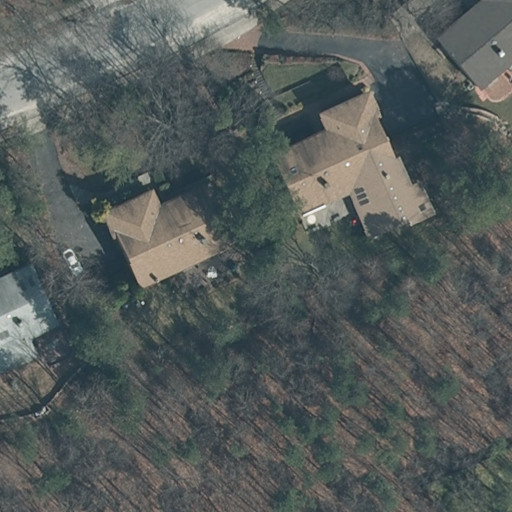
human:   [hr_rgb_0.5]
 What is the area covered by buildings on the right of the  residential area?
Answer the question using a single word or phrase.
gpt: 1171m2

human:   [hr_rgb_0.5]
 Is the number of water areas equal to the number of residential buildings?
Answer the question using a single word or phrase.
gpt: no

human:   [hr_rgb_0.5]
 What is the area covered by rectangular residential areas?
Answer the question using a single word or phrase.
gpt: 10639m2

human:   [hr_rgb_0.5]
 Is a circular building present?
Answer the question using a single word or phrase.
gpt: no

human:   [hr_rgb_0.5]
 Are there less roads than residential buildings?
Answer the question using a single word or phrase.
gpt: yes

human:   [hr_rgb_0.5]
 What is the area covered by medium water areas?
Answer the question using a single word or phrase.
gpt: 0m2

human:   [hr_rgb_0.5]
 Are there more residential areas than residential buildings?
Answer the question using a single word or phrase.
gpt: no

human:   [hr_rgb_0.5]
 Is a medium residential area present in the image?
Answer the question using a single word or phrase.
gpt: no

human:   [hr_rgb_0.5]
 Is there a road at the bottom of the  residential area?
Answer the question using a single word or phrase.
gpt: yes

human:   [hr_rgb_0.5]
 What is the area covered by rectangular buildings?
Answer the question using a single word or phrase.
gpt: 58m2

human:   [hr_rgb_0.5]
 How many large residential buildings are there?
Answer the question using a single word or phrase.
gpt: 1

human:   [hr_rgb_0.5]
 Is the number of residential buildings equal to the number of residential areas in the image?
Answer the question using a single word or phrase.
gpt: no

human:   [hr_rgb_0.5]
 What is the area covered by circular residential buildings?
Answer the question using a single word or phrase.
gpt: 0m2

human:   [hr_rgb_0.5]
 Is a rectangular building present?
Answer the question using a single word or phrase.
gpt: yes

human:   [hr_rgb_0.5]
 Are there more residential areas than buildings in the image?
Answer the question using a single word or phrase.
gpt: no

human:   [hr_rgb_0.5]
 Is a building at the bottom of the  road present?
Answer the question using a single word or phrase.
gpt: yes

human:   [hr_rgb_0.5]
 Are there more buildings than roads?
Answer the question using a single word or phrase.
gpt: yes

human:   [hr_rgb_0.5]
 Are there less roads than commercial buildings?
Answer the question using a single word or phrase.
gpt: no

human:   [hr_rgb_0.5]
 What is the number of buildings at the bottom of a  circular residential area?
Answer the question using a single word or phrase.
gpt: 0

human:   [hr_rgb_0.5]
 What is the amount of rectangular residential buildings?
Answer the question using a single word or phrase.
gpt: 1

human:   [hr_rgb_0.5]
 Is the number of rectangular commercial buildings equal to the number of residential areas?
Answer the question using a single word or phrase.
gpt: no

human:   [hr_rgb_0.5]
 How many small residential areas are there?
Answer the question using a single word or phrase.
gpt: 0

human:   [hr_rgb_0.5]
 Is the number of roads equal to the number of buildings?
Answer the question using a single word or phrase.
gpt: no

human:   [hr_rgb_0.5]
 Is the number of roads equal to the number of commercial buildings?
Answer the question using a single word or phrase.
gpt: no

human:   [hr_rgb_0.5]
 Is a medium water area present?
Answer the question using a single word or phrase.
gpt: no

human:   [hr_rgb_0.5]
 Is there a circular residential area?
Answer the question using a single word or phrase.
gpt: no

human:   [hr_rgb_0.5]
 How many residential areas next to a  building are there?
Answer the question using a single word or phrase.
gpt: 1

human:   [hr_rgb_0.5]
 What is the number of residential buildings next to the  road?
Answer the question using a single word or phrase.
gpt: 4

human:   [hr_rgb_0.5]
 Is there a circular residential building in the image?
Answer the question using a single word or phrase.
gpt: no

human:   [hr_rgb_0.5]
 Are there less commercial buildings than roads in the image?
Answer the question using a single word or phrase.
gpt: yes

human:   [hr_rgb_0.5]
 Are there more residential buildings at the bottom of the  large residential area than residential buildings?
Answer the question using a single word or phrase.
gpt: no

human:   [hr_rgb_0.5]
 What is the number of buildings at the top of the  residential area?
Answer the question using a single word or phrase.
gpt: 0

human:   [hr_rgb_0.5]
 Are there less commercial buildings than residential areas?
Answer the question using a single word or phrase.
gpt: yes

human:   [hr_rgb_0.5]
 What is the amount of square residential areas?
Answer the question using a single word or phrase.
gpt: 0

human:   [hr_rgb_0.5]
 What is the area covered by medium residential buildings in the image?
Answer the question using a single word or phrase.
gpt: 585m2

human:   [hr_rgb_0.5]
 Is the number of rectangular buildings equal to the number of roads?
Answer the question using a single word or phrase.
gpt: yes